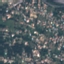
Label: Residential